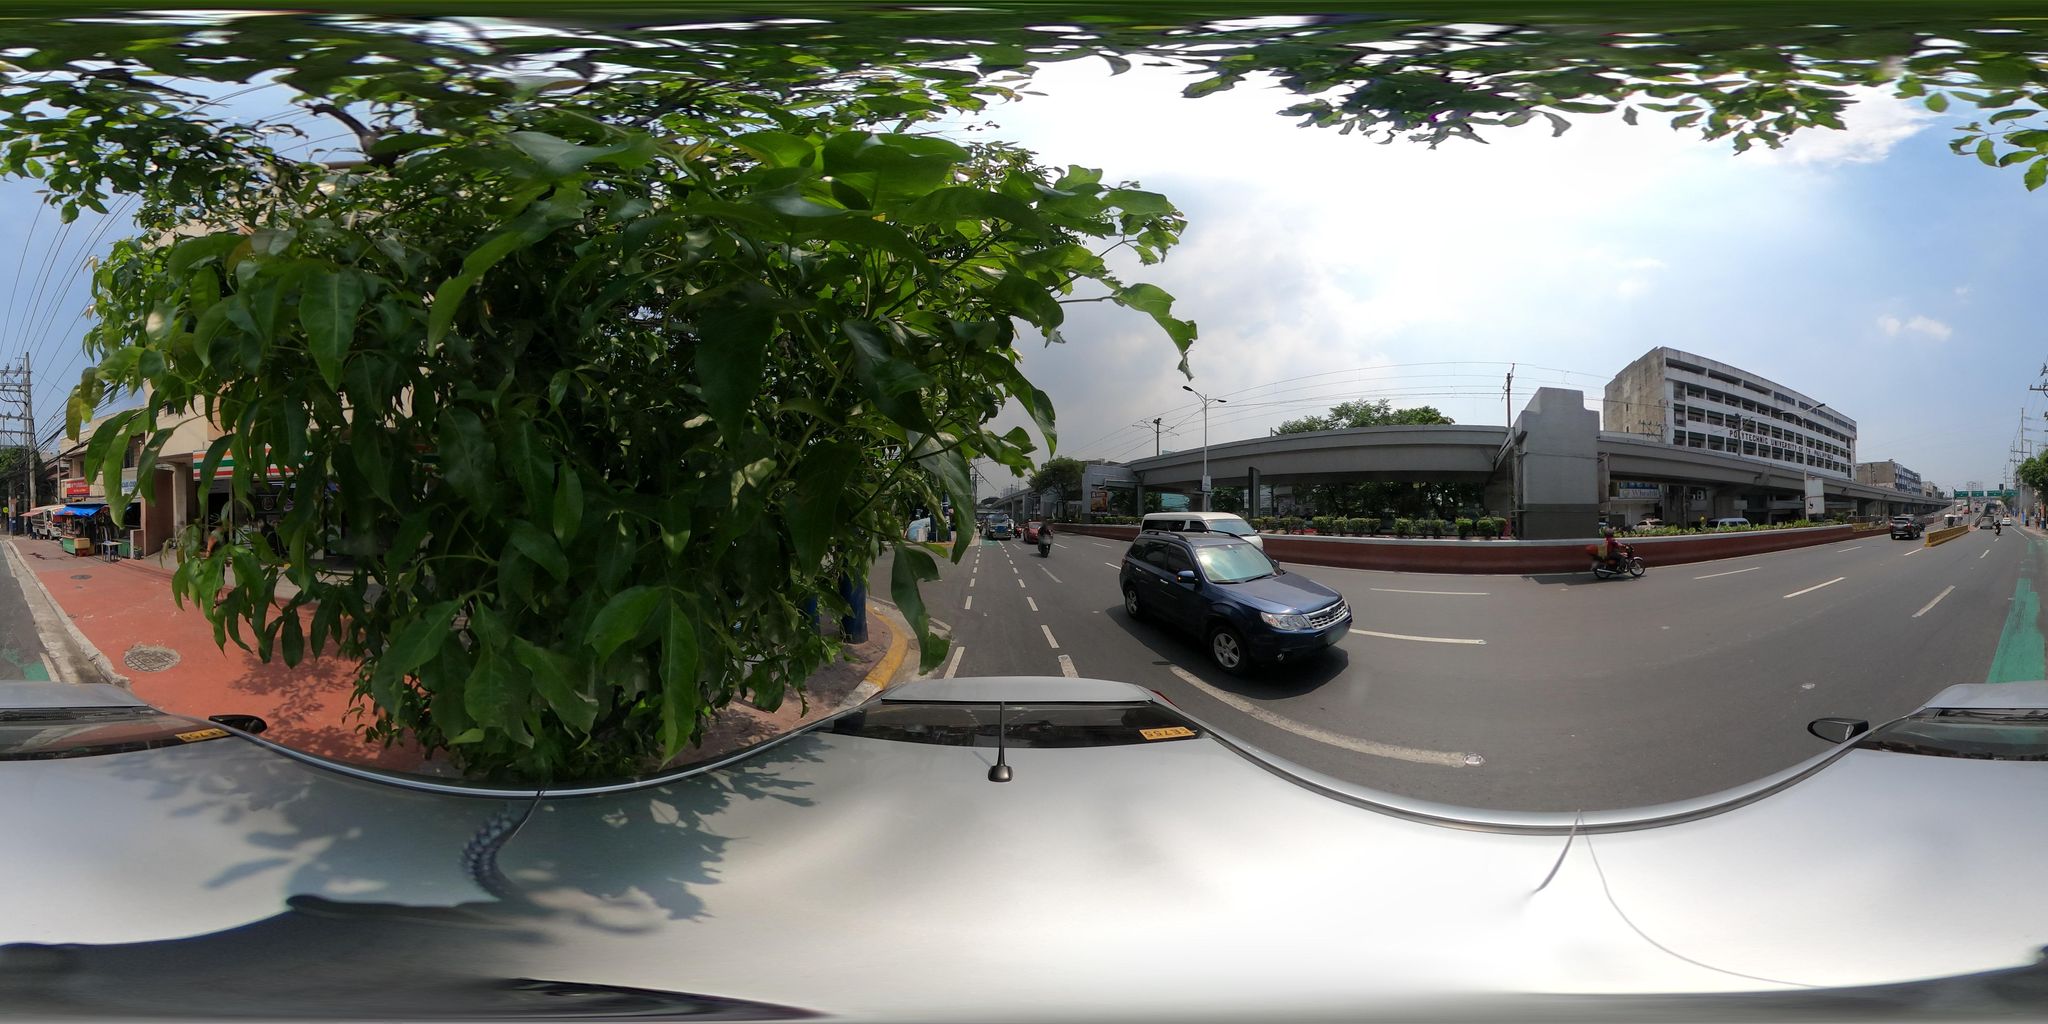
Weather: clear
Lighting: day
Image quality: slightly poor
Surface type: cycling surface
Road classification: primary
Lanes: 1
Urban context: urban centre
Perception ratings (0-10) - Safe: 2, Lively: 7.39, Beautiful: 2.11, Boring: 1.6, Depressing: 7.49, Wealthy: 2.46